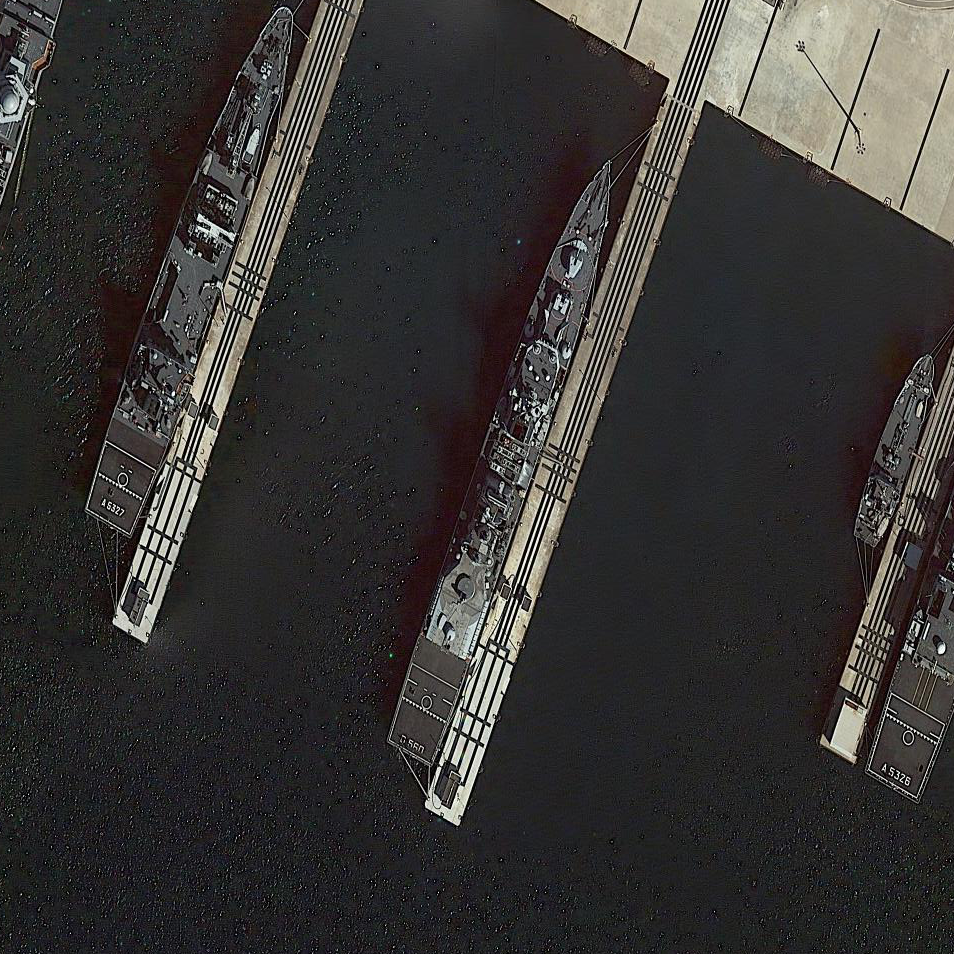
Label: cruiser